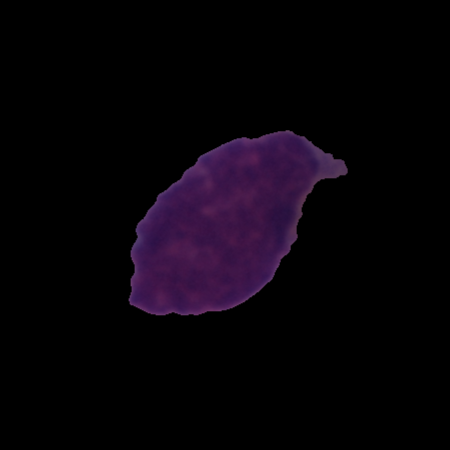
Label: cancer